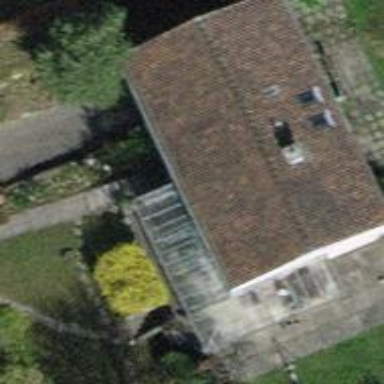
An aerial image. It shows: Detached building.